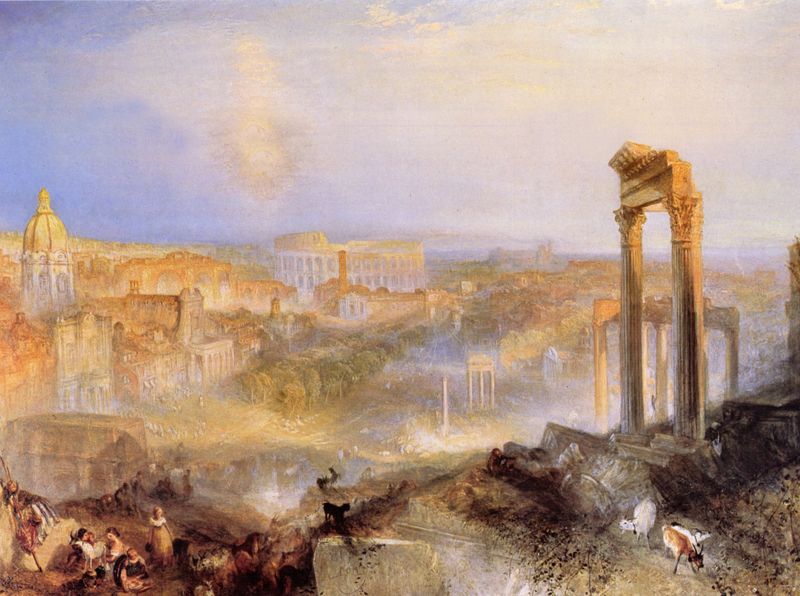
Titel: Modernes Rom: Campo Vaccino
Künstler: William Turner
Standort: Rosebery (UK)
Institution: Earl of Rosebery
Schlagwörter: berg, blau, dunkel, felsen, gemälde, gestein, himmel, mann, meer, schatten, weiß, wolken, aquarell, bäume, fluss, frauen, gelb, grün, landschaft, menschen, ocker, stadt, ufer, abend, braun, fenster, frau, grau, hell, kleid, licht, marmor, männer, pastell, schwarz, säule, säulen, ausblick, blick, gebäude, haus, hund, hunde, schleier, tier, tiere, wolke, beige, alt, architektur, mensch, stein, steine, dämmerung, ferne, häuser, hügel, morgen, natur, weite, kirche, rauch, sonne, gold, bauern, kinder, turm, himmelblau, sommer, ansicht, bogen, italien, vedute, berge, fels, hang, dächer, dunst, nebel, tag, weis, markt, rand, vogelperspektive, figuren, kuppel, krieg, turner, zerstörung, tor, unscharf, kirchen, panorama, stadtansicht, stadtrand, verfall, katze, reste, ruine, antike, türme, dom, strahlen, idyll, form, ruinen, heiter, sonnig, architrav, rom, kapitell, gemäuer, römer, verschwommen, antik, olymp, stadtlandschaft, griechenland, zerstört, vatikan, rine, sfumato, tempel, opfer, opferung, fresko, lich, katzen, korinthisch, hirten, brandt, jenseits, ziege, bauten, verfallen, forum, forum romanum, kapitol, athen, tiber, akropolis, ziegen, petersdom, kannelrune, spolien, kuppeö, antke, koloseum, kolosseum, kollosseum, circus maximus, ausgrabung, tempelruine, cathedrale, colosseum, erdbraun, naxos, schatten staub, st.peter, tor im tor, vesta, colloseum, romanum, kolloseum, schen, athmosphärisch, strahlung, e, nderung, dt, persdom, forum maximus